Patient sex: M
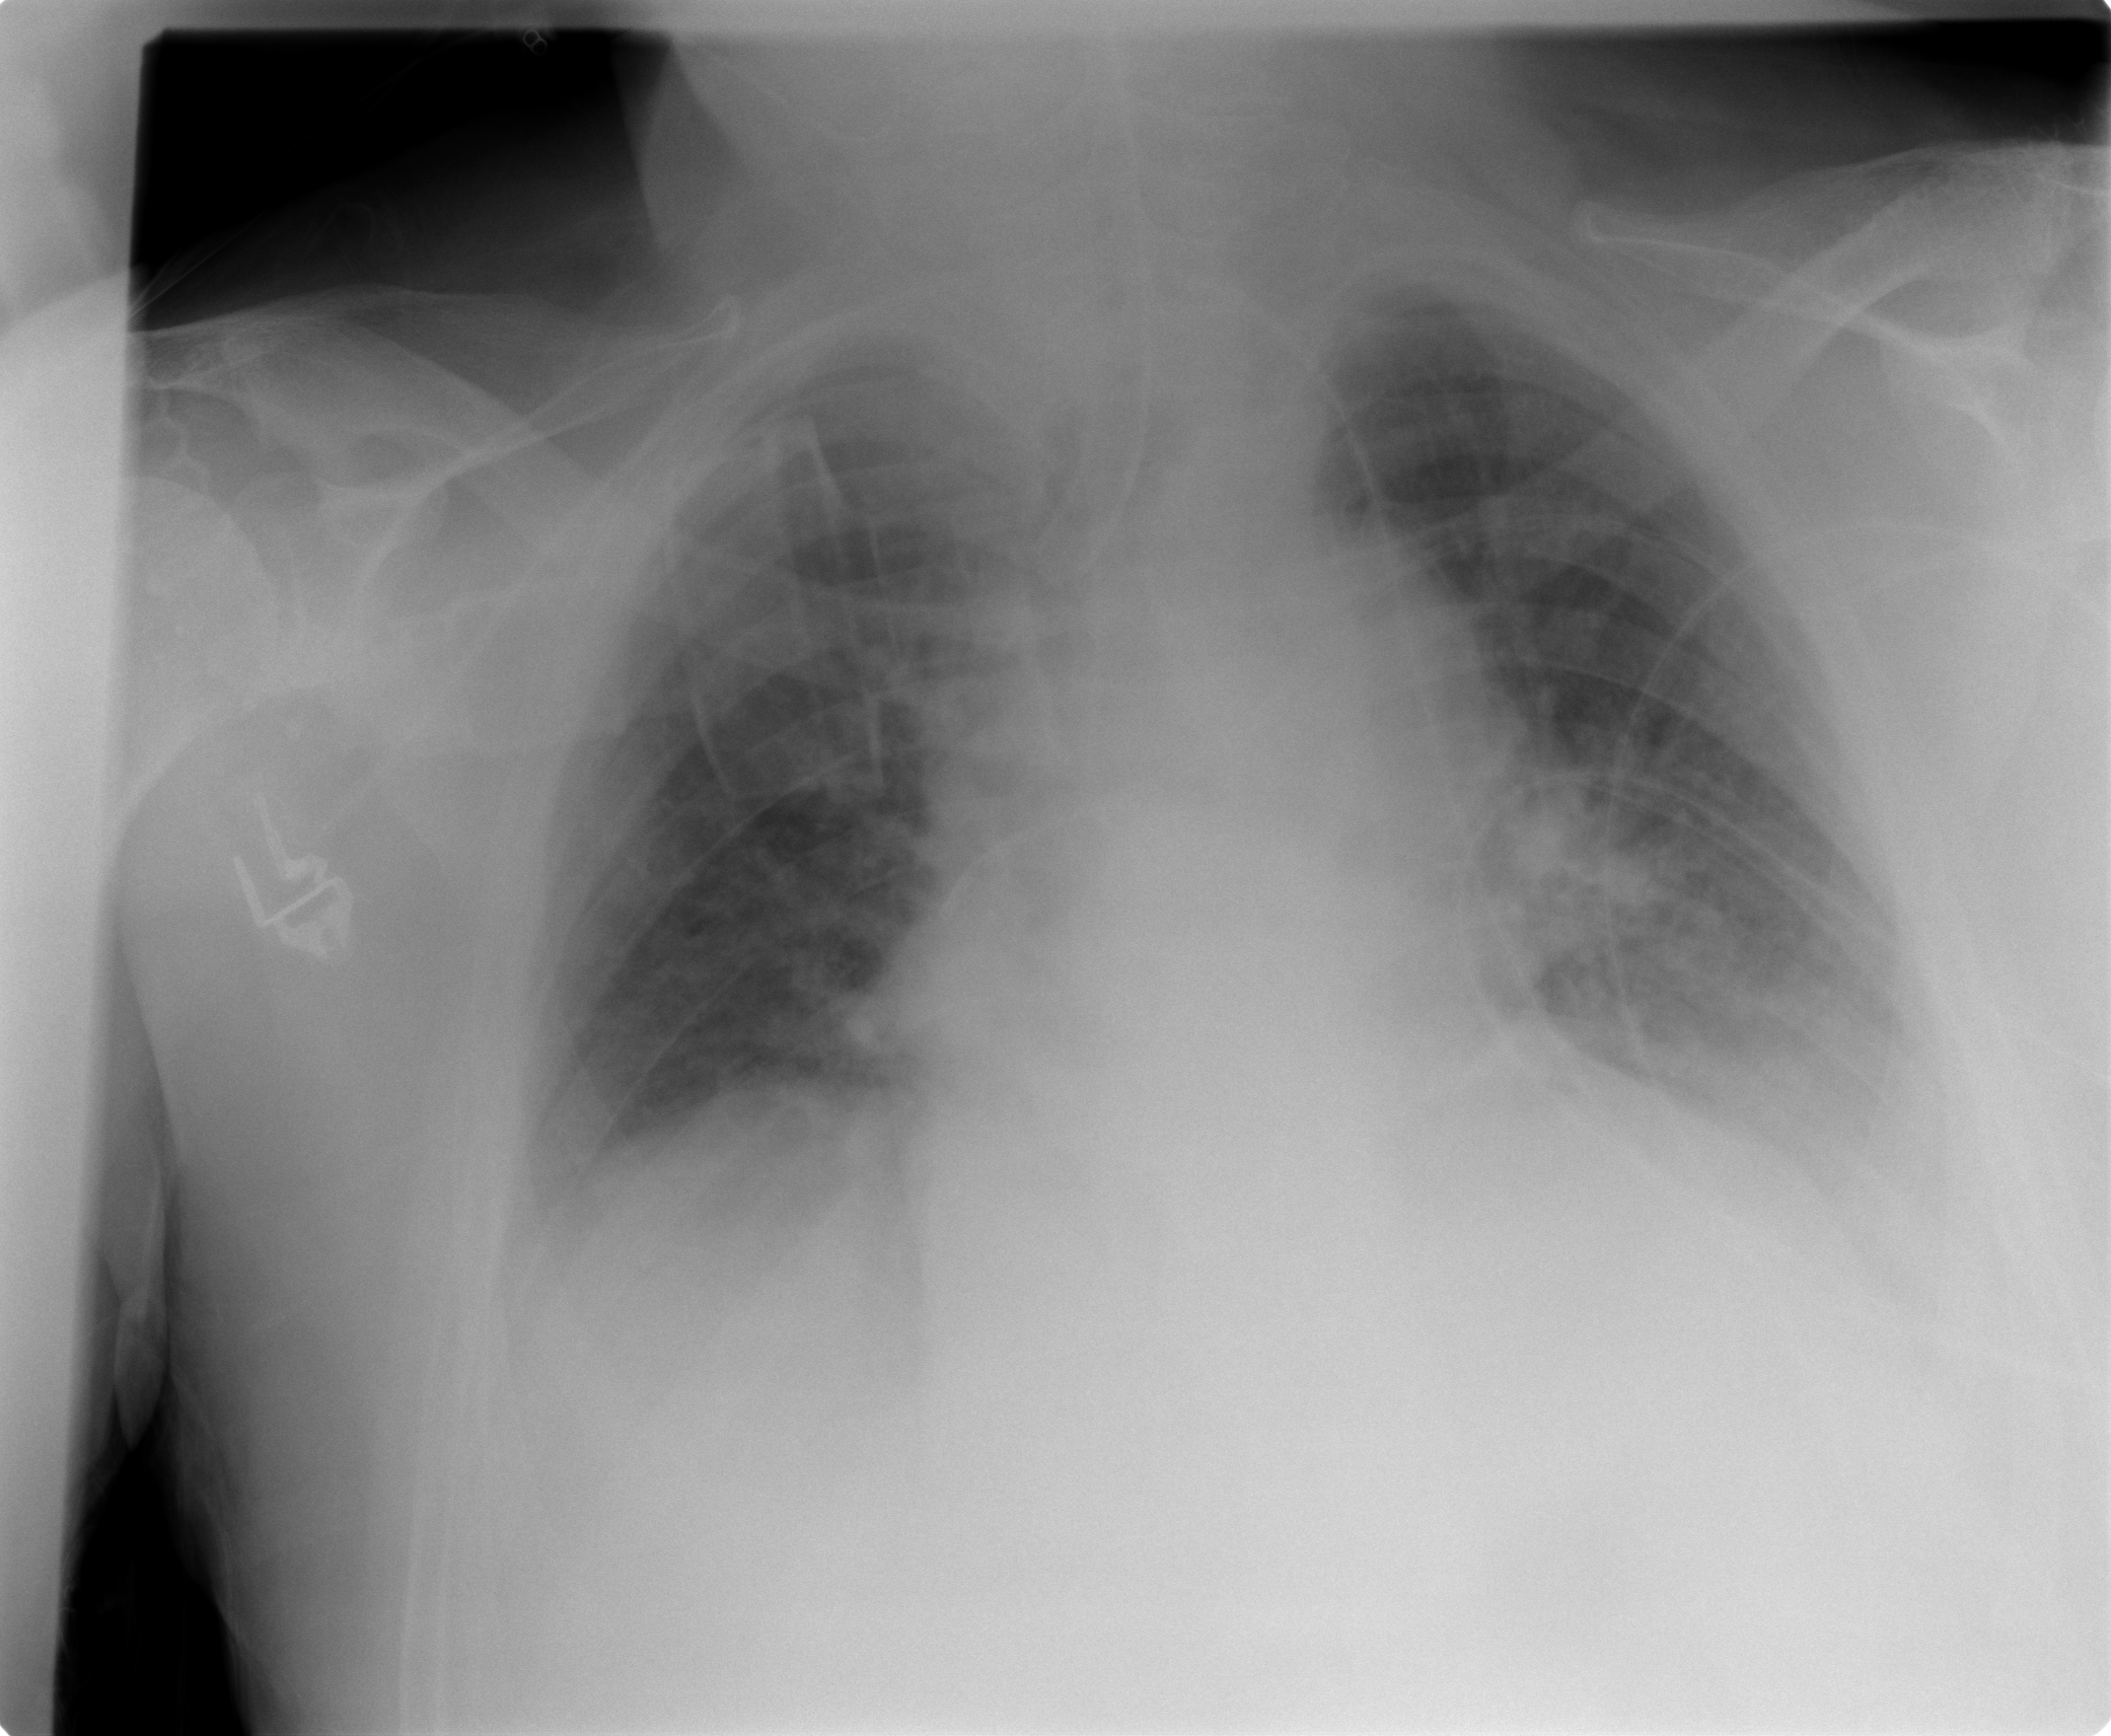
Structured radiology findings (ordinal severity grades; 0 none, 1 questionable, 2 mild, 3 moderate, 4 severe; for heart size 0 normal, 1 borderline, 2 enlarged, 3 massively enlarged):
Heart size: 2
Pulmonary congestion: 1
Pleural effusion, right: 1
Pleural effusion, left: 2
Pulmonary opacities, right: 0
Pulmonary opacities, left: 1
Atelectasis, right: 0
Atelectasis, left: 2